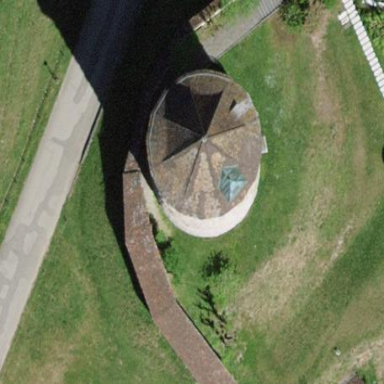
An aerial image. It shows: Defensive tower building.